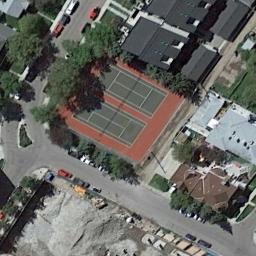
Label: tennis_court